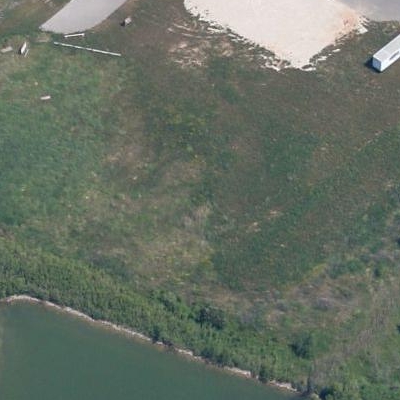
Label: aGrass